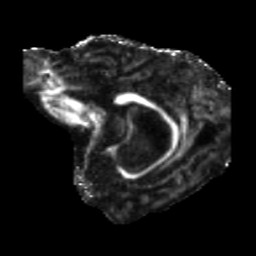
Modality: FA
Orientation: sagittal
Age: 71
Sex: female
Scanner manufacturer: siemens
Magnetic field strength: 3 T
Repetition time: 5.25 s
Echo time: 0.08 s